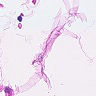
Metastatic tissue present: no